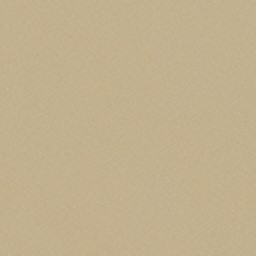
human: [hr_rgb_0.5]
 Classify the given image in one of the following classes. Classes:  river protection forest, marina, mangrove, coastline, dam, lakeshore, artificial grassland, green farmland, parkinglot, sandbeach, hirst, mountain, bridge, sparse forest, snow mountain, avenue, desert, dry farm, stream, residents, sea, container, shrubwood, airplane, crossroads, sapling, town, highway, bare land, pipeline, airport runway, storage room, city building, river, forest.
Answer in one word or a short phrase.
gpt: desert